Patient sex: M
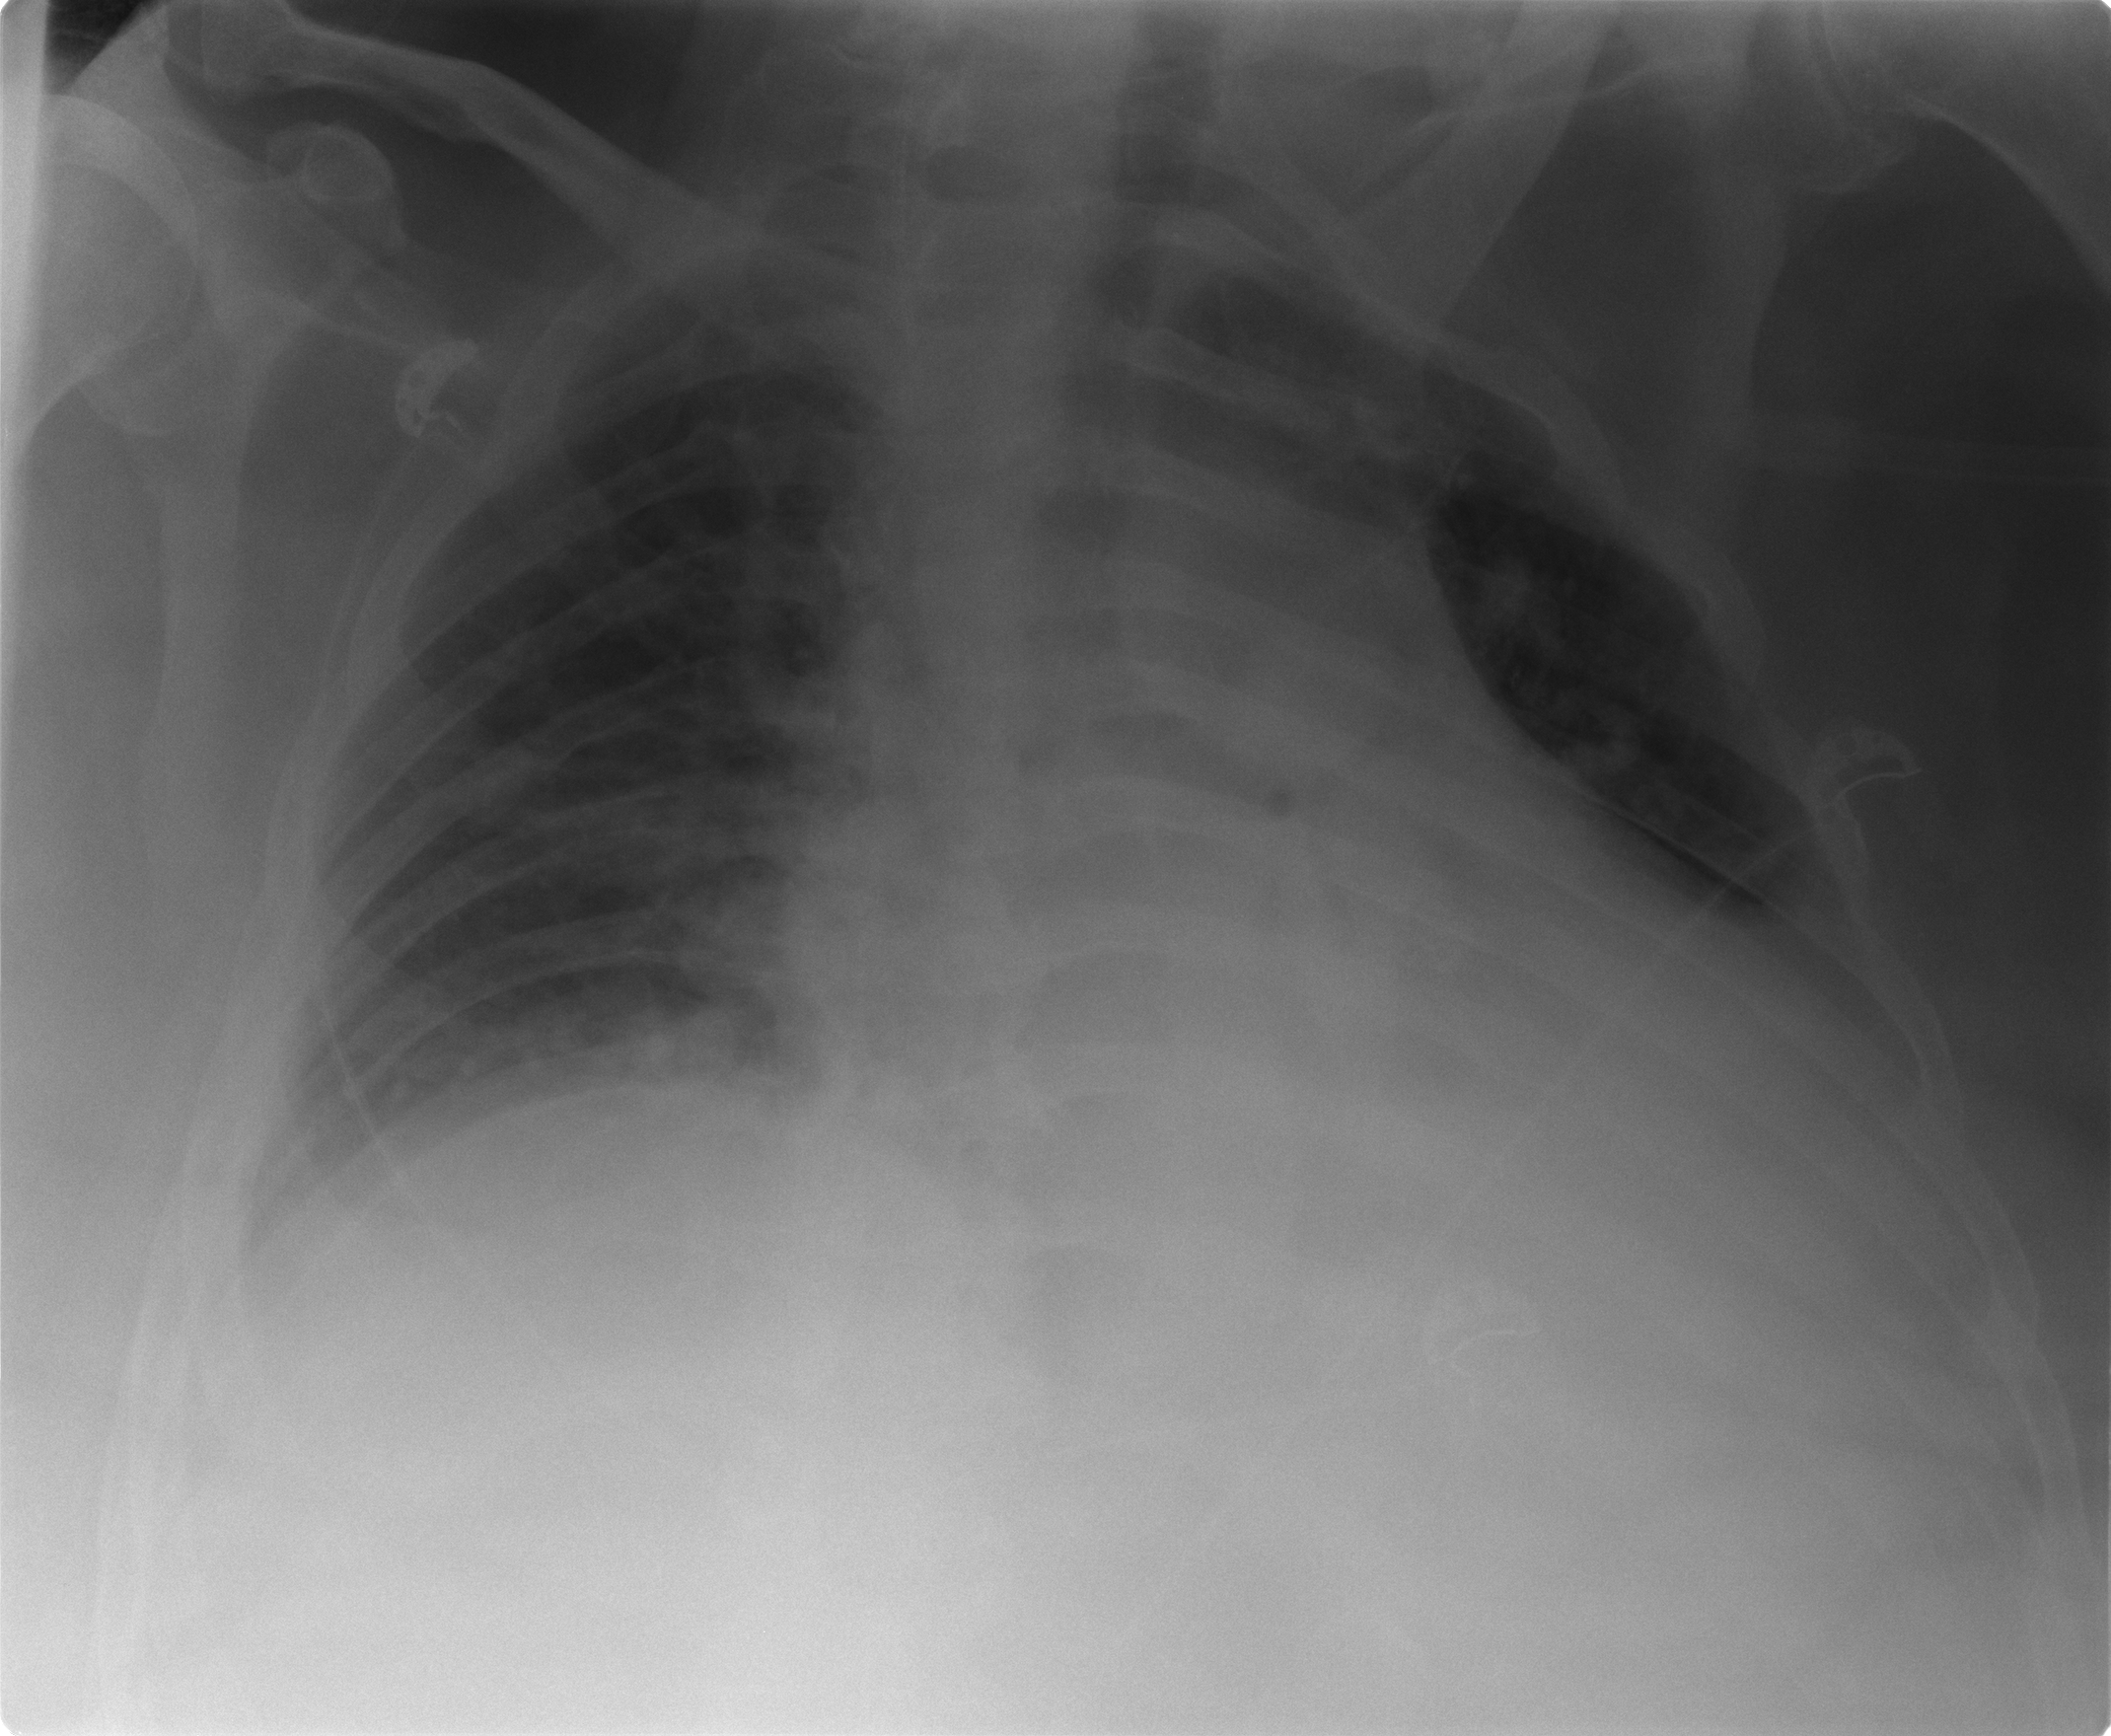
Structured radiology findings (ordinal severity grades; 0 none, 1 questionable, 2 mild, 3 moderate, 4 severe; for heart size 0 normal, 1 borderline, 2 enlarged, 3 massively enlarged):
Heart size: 2
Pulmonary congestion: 2
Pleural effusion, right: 0
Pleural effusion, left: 2
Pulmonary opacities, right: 0
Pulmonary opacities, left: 0
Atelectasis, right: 0
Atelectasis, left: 2